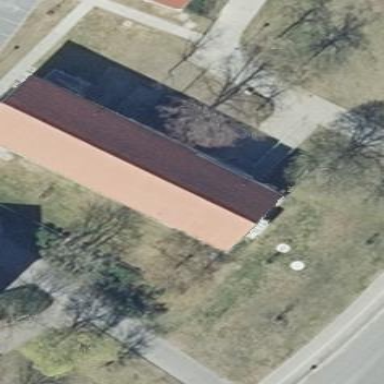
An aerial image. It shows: School building.